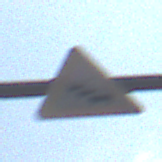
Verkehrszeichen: Stau
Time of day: MorningAfternoon
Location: Outdoor (Nature)
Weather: PartlyCloudy
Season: NotSpecified
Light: Natural